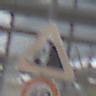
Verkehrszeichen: SteinschlagRechts
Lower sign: Geschwindigkeit40
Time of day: Midday
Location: Roofed (Special)
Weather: Overcast
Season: NotSpecified
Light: Natural